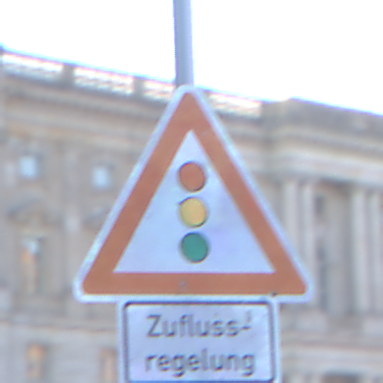
Verkehrszeichen: Lichtzeichenanlage
Zusatzzeichen unten: HinweisDurchVerbaleAngabe7
Umgebung: Outdoor, Urban
Tageszeit: SunriseSunset
Wetter: Clear
Licht: Natural
Jahreszeit: NotSpecified
Kontrast: LowContrast